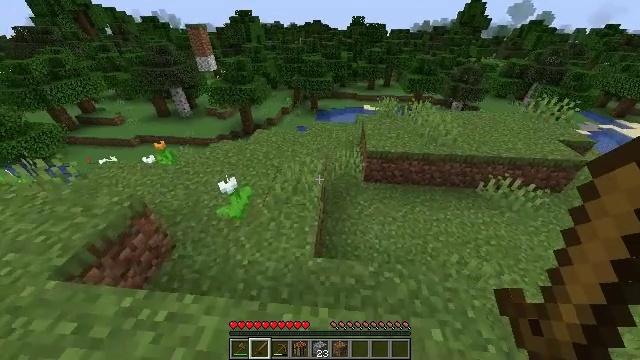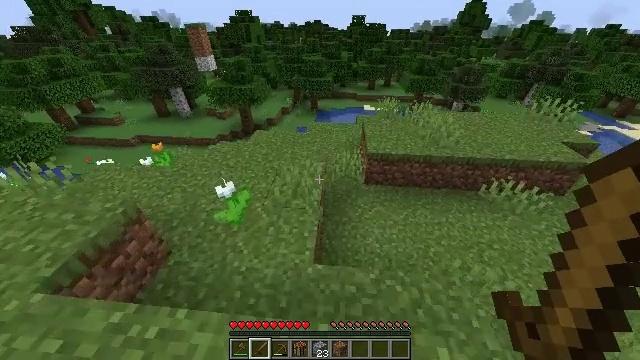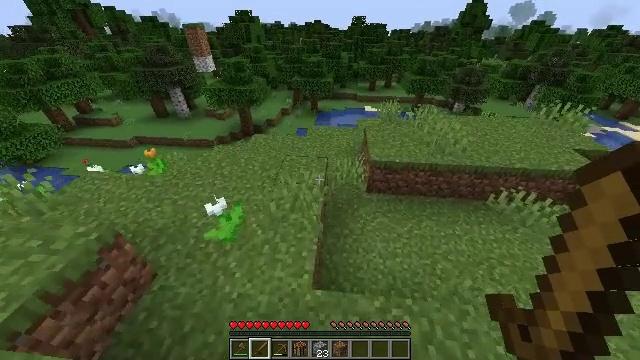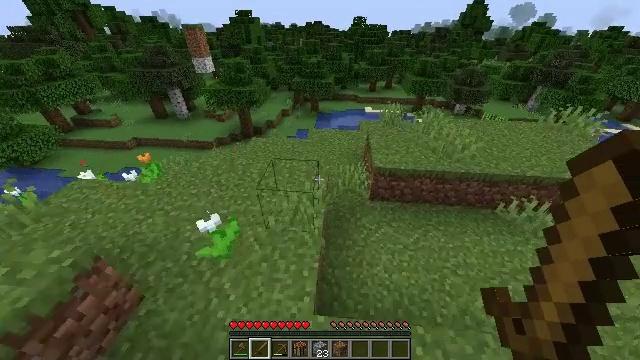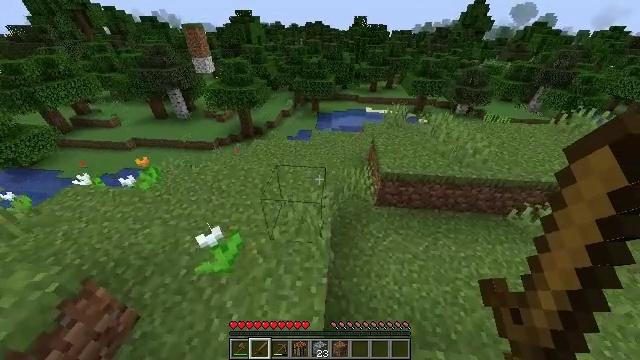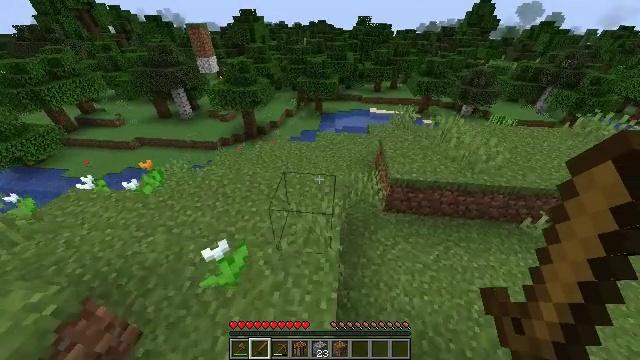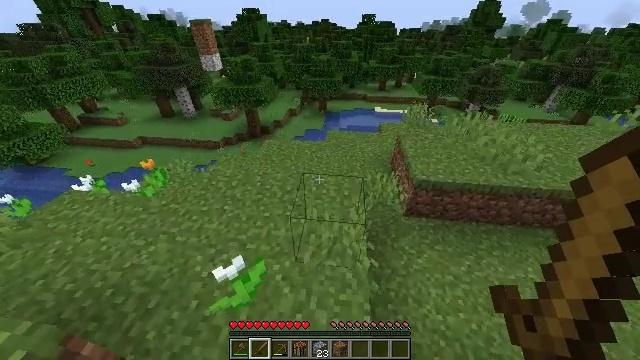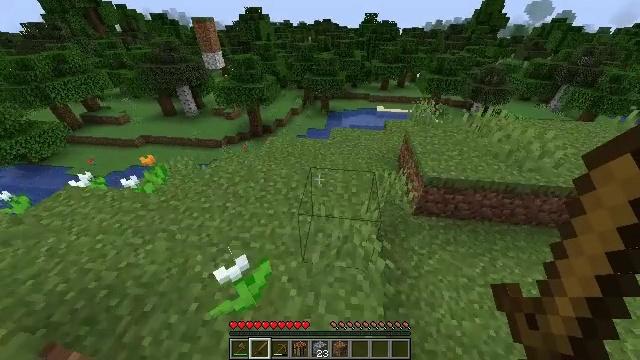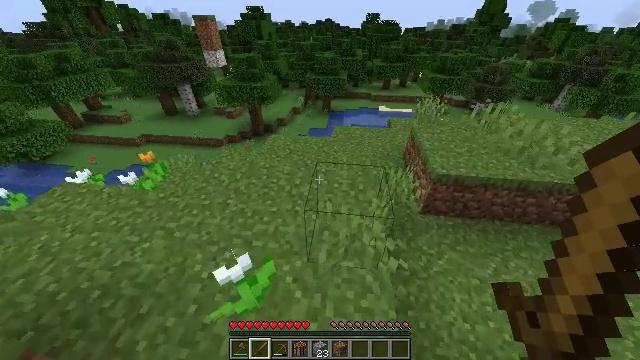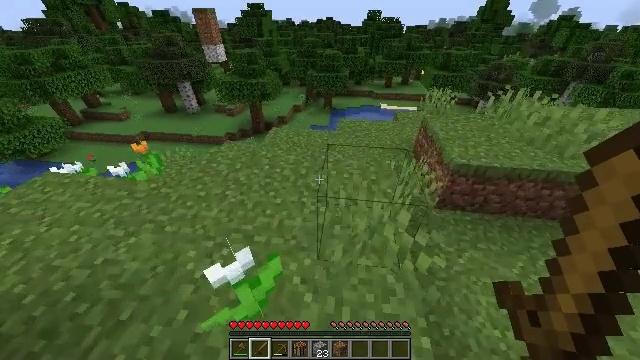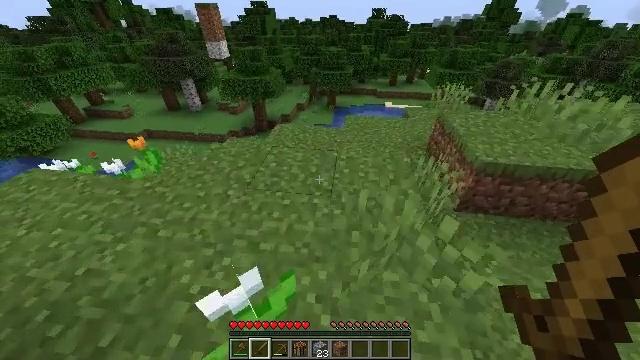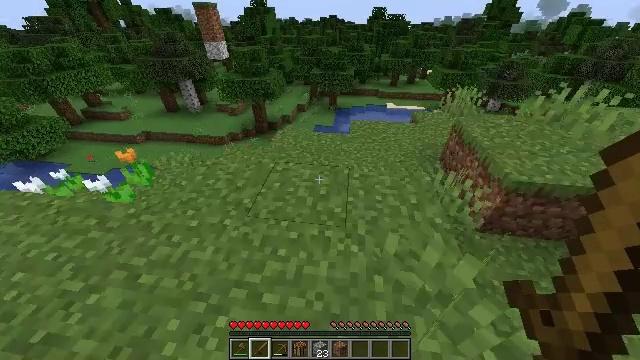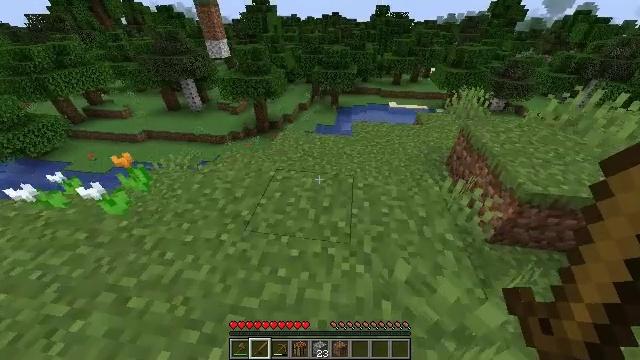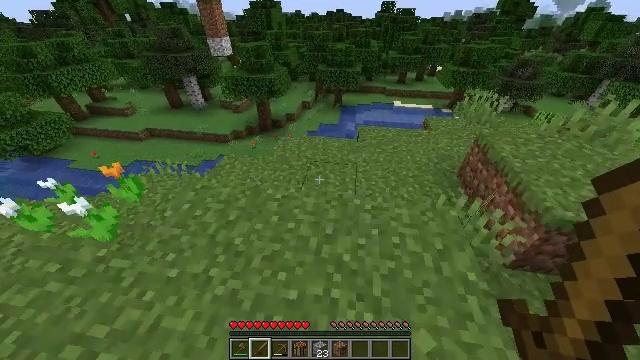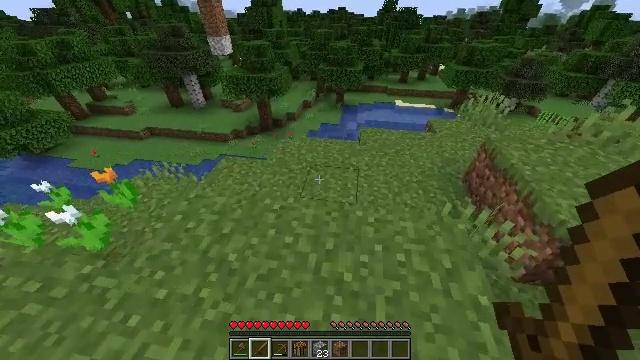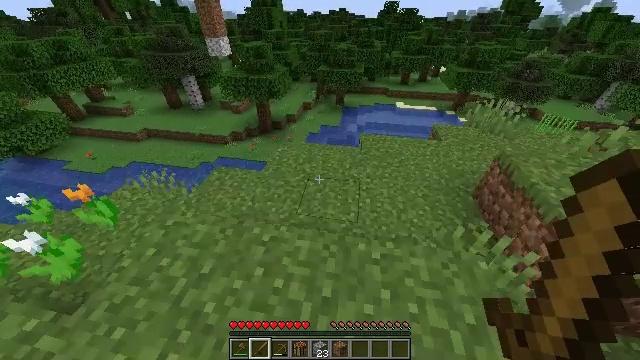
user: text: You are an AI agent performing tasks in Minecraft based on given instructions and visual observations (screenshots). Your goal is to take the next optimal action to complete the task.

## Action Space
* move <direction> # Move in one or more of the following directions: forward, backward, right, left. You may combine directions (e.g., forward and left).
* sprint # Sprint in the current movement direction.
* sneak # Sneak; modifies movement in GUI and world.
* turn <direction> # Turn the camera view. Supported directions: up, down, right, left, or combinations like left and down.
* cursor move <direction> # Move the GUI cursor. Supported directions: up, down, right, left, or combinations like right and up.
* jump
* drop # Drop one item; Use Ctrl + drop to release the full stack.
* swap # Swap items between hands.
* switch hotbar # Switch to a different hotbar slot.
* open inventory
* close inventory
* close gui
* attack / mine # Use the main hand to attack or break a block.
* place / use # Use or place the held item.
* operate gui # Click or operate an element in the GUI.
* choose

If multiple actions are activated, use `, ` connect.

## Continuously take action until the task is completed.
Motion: motion action
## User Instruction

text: Collect sugar cane near water sources.
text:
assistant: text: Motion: move forward
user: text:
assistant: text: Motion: move forward
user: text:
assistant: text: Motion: move forward and move left
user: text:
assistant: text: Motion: move forward and move left
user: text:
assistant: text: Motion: move forward and move left
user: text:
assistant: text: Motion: move forward and move left
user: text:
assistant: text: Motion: move forward and move left
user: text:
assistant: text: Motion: move forward
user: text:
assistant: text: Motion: move forward
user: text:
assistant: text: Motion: move forward
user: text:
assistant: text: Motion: move forward
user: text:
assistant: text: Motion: move forward
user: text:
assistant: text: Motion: move forward
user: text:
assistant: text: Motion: move forward
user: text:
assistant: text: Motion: move forward
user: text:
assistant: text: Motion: move forward
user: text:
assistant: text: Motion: move forward
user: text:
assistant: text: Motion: move forward
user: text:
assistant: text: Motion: move forward
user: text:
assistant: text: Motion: move forward
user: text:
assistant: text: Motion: move forward
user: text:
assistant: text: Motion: move forward
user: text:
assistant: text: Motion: move forward
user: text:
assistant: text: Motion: move forward
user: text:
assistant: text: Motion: move forward
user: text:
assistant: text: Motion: move forward
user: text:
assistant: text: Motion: move forward
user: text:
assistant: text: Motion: move forward and move right, turn down
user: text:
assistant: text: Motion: move forward and move right
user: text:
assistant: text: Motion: move forward and move right